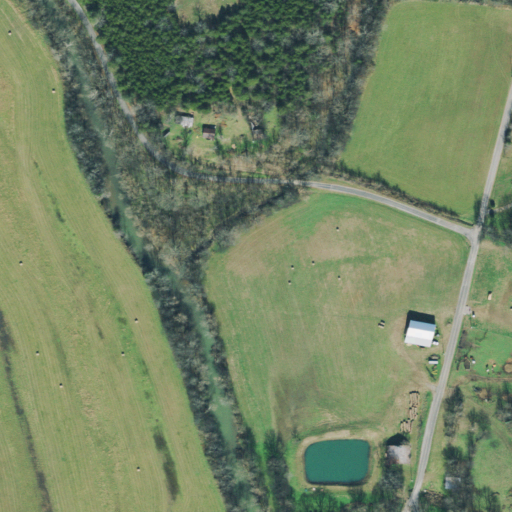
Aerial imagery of valley in Tennessee named Tightbark Hollow containing pasture, open development, deciduous forest, evergreen forest, mixed forest, low intensity development, and medium intensity development